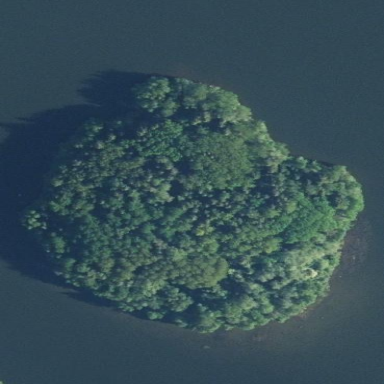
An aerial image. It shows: Islet.